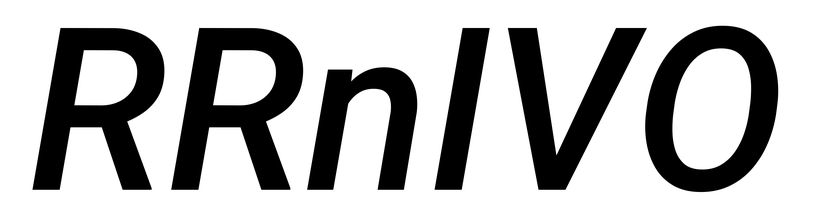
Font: Roboto-Italic_Medium_Italic